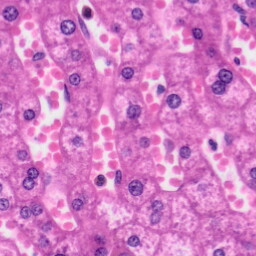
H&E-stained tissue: Liver